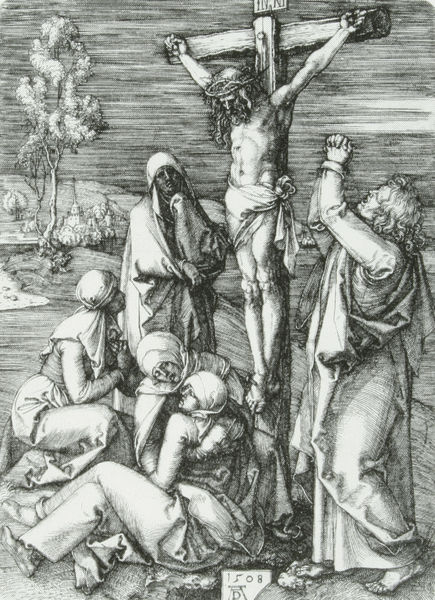
Titel: Christus am Kreuz
Künstler: Albrecht Dürer
Standort: Schweinfurt
Institution: Sammlung Otto Schäfer
Schlagwörter: akt, baum, berg, blätter, dunkel, fuß, gott, gruppe, hand, himmel, kopf, körper, mann, nackt, schatten, umhang, weiß, wolken, bäume, frauen, landschaft, menschen, stadt, äste, finger, frau, frisur, grau, hell, hintergrund, holz, hut, kleid, kleider, kopfbedeckungen, köpfe, licht, mund, männer, nase, schwarz, stirn, zeichnung, blick, tuch, wolke, haube, leute, bart, gesichter, mütze, arm, arme, augen, bibel, falten, gesicht, johannes, kleidung, leiche, mensch, tod, tot, toter, trauer, ärmel, gesten, hände, signatur, ast, baumstamm, hügel, stamm, kirche, auge, gewand, haare, kutte, stoff, stoffe, tücher, eltern, mutter, personen, vater, blatt, person, kinn, beine, kopfbedeckung, bein, füße, holzschnitt, wangen, papier, liegen, berge, graphik, linien, stämme, wetter, falte, kopftuch, datum, gesenkter blick, wange, nagel, nägel, zehe, zehen, jahreszahl, striche, barfuss, schild, lende, lendentuch, kreuz, religion, linie, kontur, traurigkeit, weinen, zeh, druck, monogramm, schraffur, holzstich, radierung, schrafur, stich, konturen, leichen, strich, tote, offenbarung, holzdruck, mäntel, hauben, beten, gebet, kranz, leib, zahl, ziffer, christus, jesus, kreuzabnahme, kreuzigung, apokalypse, leid, schmerz, rinde, flehen, dornen, kopftücher, religiös, kruzifix, dürer, jünger, maria, kupferstich, magdalena, anbetung, beweinung, maria magdalena, bitte, dornenkrone, sohn, demut, marien, klagen, tiefdruck, des, gekreuzigter, albrecht, stff, passion, haptik, dürrer, golgatha, inri, gottes, hommel, jammern, chtistentum, gewan, barvuss, 1508